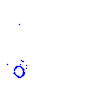
Particle: proton